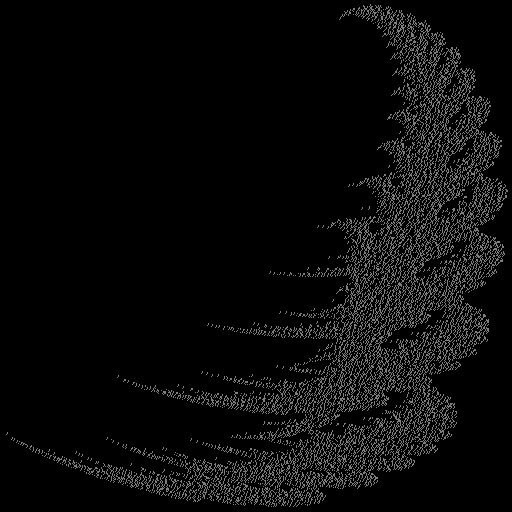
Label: snowdrift